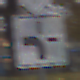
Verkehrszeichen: VerlaufVorfahrtsstrasse1
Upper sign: Vorfahrtsstrasse
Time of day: MorningAfternoon
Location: Outdoor (Nature)
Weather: Overcast
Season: Autumn
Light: Natural